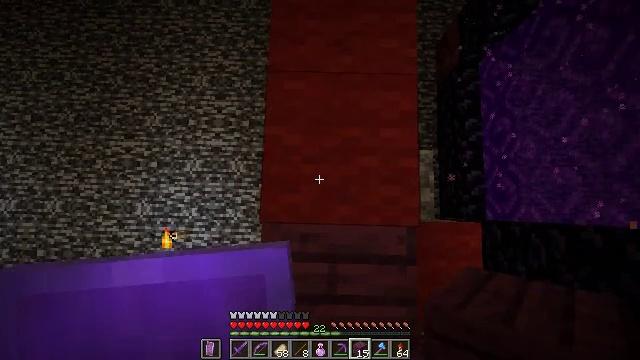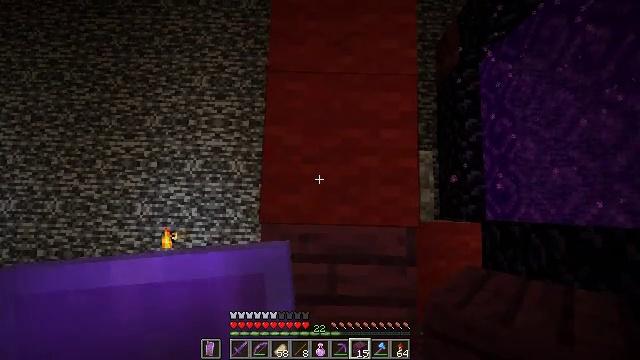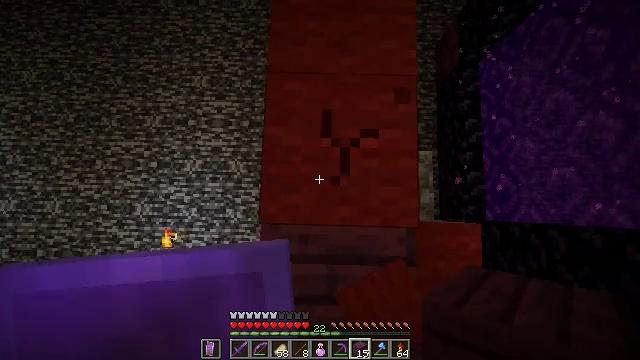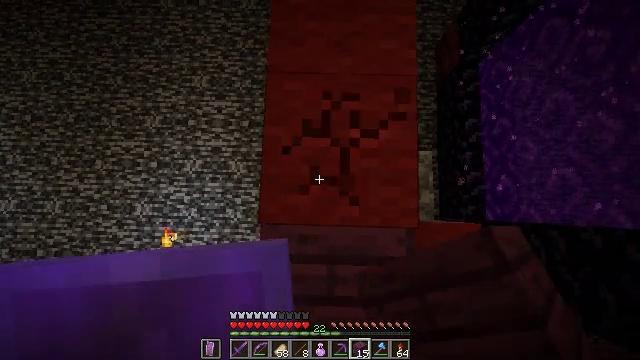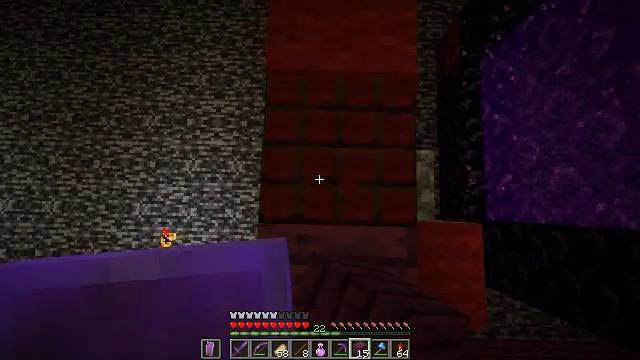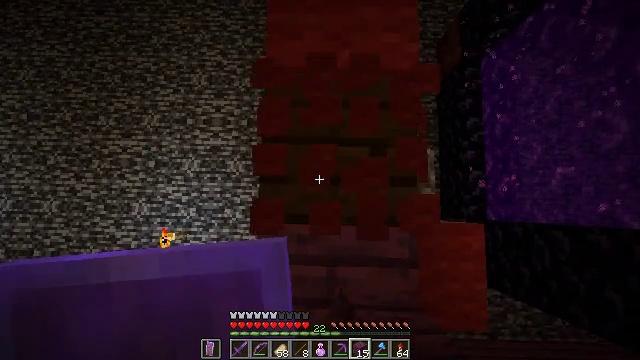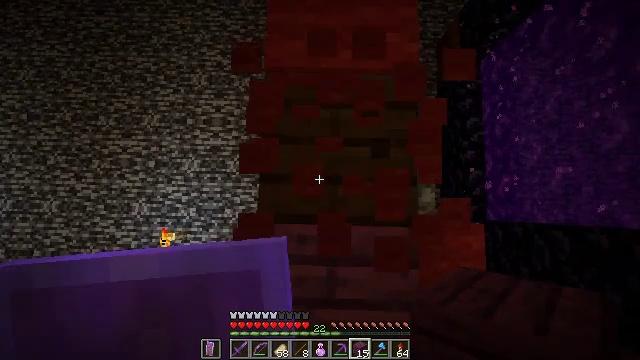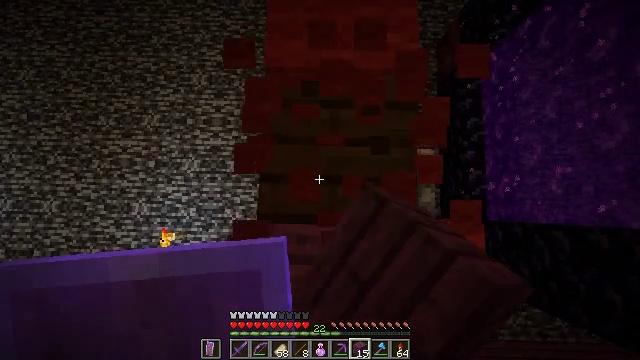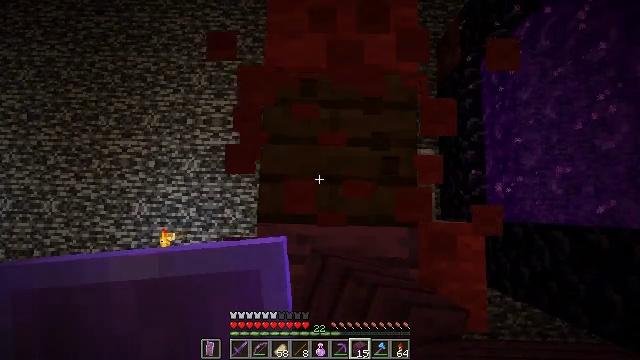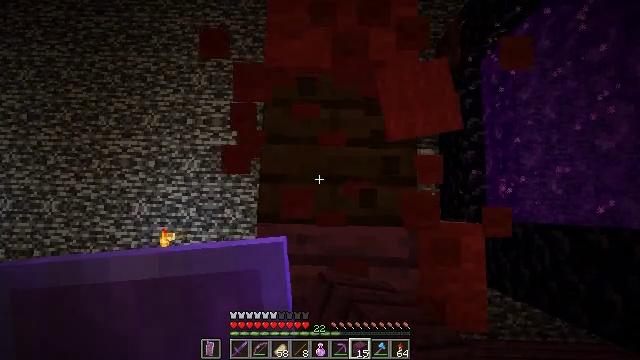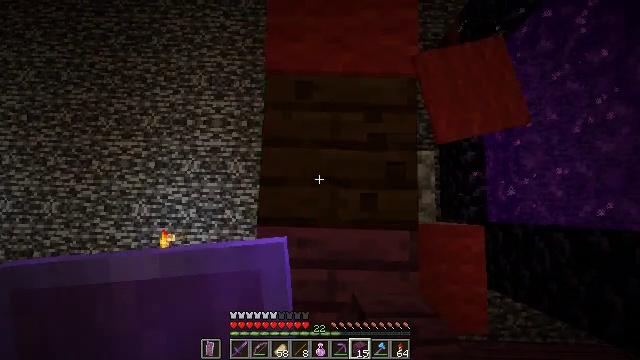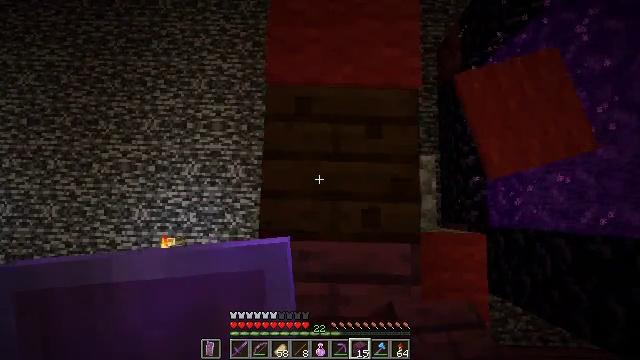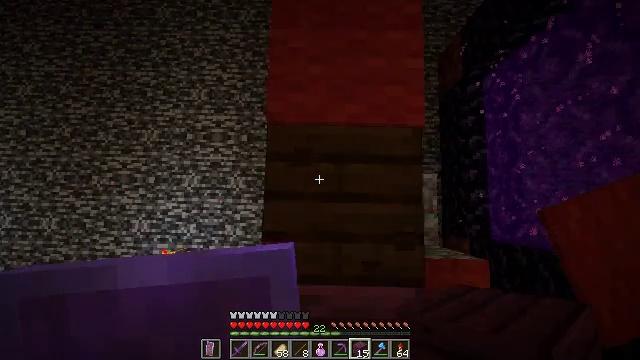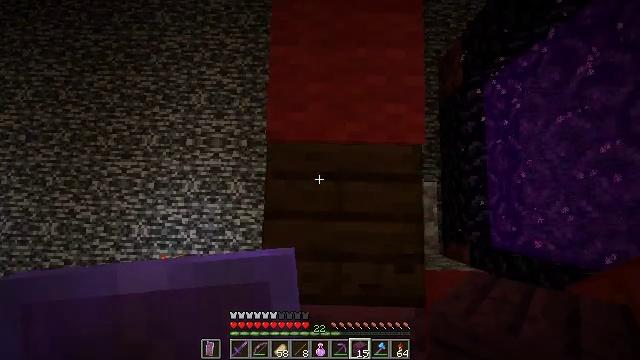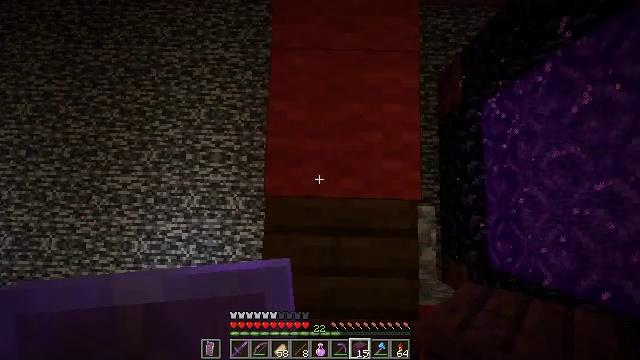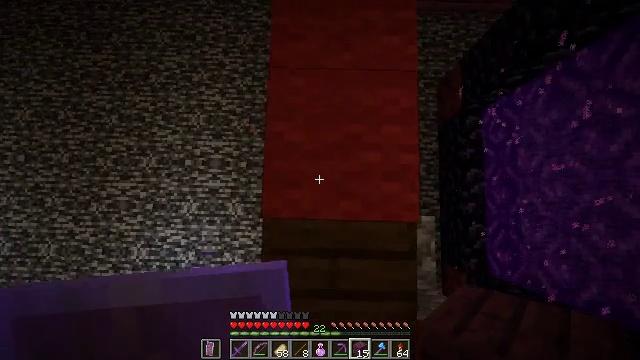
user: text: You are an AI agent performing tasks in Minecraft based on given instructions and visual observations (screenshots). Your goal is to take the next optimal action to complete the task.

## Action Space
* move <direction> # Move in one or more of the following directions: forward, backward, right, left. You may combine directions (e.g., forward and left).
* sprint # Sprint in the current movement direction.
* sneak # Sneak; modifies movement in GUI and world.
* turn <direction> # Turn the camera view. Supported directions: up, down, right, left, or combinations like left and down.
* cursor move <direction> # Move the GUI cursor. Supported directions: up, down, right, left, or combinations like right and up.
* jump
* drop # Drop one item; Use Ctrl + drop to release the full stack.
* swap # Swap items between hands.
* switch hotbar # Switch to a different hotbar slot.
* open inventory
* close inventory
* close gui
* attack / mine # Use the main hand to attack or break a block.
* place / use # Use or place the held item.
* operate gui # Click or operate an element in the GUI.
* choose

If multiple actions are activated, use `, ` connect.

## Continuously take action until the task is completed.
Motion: motion action
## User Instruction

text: Gather the red carpet from the floor.
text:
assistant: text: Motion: no_op
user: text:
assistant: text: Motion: attack / mine
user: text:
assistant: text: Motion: attack / mine
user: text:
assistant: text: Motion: attack / mine
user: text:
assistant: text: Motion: attack / mine
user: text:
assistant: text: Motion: attack / mine
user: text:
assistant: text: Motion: attack / mine
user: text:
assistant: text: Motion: attack / mine
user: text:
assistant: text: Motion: attack / mine
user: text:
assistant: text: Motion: move forward
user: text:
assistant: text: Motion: move forward
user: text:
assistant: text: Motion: move forward
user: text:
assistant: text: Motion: move forward
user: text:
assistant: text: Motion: move forward
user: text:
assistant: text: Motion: move forward
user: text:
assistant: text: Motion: no_op
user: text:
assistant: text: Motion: no_op
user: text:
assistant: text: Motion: no_op
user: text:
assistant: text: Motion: no_op
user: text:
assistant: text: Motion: attack / mine
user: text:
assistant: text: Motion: attack / mine
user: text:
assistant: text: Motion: attack / mine
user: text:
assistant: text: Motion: attack / mine
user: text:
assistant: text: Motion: attack / mine
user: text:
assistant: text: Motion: attack / mine
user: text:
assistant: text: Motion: attack / mine
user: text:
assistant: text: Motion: attack / mine
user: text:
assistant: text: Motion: no_op
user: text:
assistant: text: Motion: move forward
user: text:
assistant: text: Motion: move forward